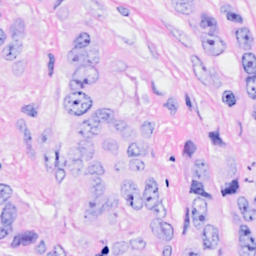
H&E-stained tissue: Breast